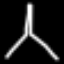
Label: The Eiffel Tower